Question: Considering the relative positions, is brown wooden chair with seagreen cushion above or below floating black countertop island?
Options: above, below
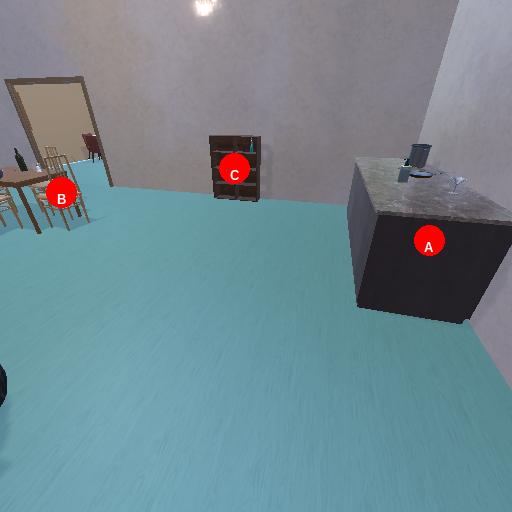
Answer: above